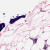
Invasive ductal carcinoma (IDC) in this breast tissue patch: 1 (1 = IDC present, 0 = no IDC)